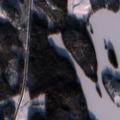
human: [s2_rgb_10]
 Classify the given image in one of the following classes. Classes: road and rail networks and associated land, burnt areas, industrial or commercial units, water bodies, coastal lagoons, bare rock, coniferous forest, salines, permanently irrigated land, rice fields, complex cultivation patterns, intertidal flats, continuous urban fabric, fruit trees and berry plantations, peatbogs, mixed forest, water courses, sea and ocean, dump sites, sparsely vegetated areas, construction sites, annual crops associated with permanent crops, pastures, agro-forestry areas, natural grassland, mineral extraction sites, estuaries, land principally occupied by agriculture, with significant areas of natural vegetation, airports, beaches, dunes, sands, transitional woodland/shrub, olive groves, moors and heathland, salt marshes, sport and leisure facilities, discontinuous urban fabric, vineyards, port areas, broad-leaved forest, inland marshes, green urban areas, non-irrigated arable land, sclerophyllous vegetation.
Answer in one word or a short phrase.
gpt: coniferous forest, mixed forest, water bodies